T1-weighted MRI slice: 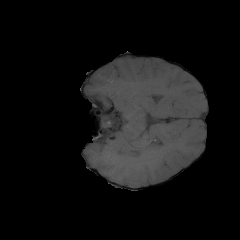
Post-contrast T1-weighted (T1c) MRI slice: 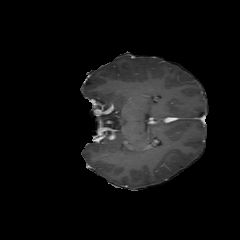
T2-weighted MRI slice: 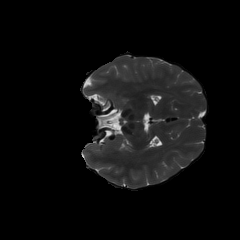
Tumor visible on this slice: no